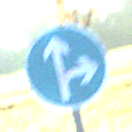
Verkehrszeichen: VorgeschriebeneFahrtrichtungGeradeausOderRechts
Umgebung: Outdoor, Nature
Tageszeit: MorningAfternoon
Wetter: Clear
Licht: Natural
Jahreszeit: NotSpecified
Kontrast: HighContrast